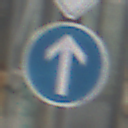
Verkehrszeichen: VorgeschriebeneFahrtrichtungGeradeaus
Zusatzzeichen oben: Vorfahrtsstrasse
Umgebung: Roofed, Special
Tageszeit: Midday
Wetter: Overcast
Licht: Natural
Jahreszeit: NotSpecified
Kontrast: LowContrast